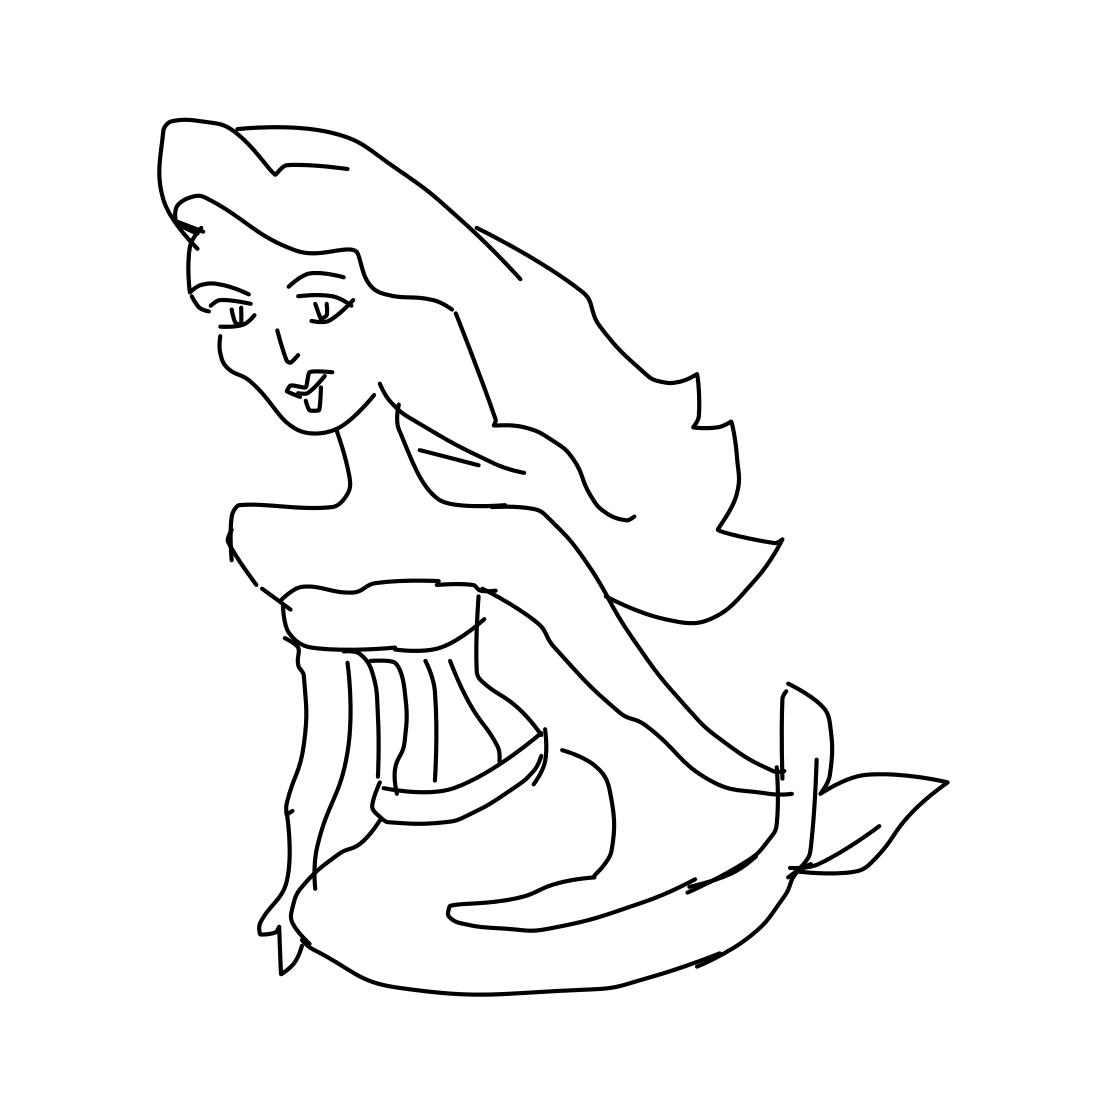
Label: mermaid